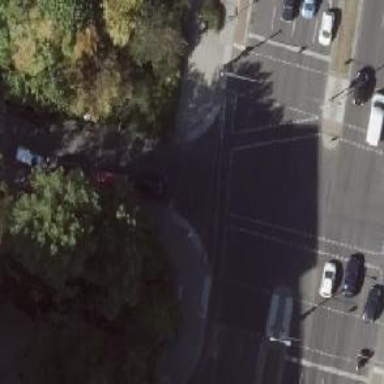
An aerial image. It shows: Road crossing with traffic signals and island.